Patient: sex F, age 34
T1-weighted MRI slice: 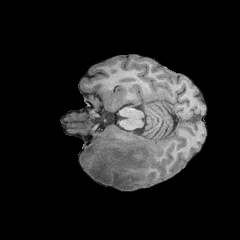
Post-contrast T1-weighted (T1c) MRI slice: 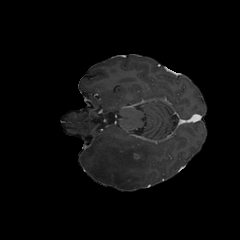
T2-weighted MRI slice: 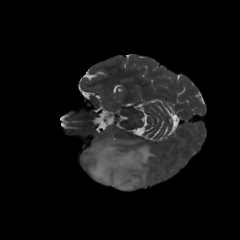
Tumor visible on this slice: yes
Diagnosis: Astrocytoma, IDH-mutant
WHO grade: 3